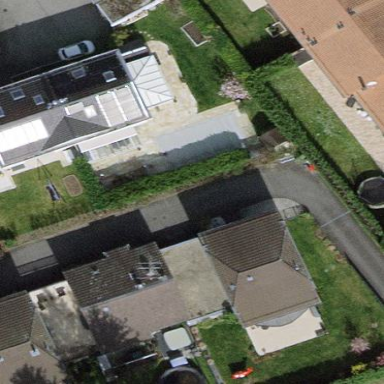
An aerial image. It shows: Garden enclosed by fence.